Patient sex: F
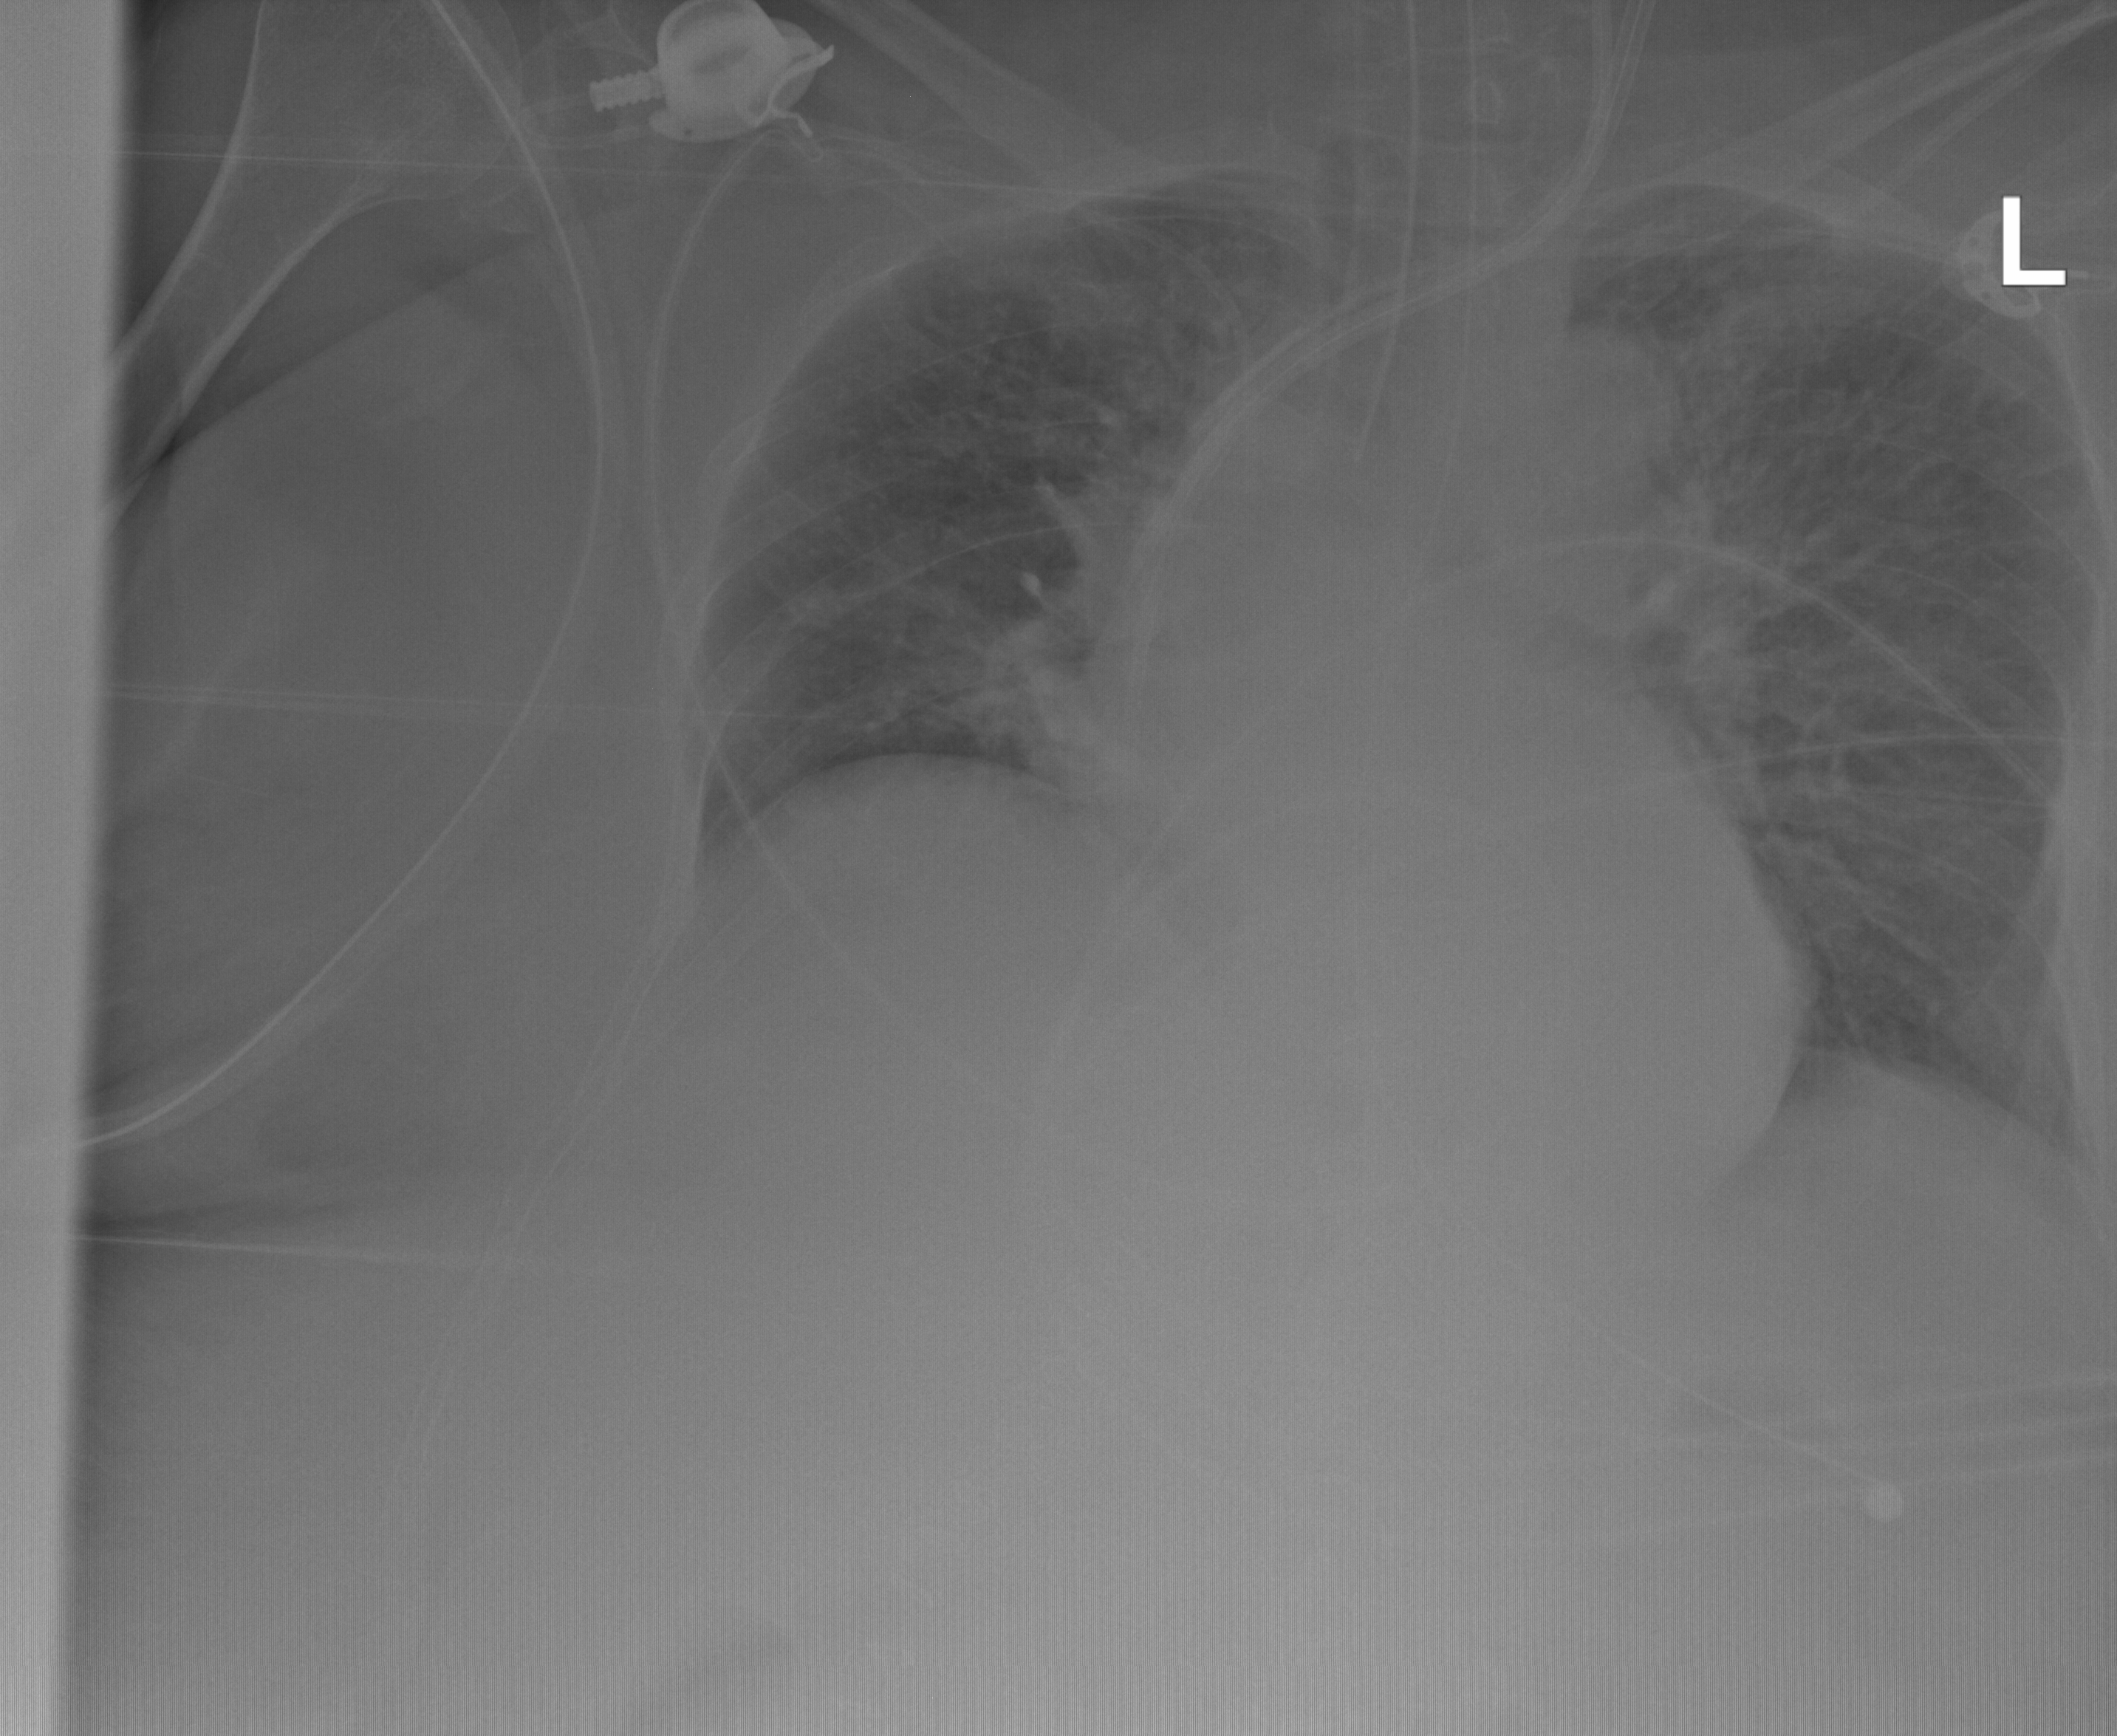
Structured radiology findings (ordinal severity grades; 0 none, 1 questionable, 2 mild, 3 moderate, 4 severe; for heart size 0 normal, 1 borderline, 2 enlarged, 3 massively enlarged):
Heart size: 1
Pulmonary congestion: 2
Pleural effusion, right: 0
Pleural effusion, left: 0
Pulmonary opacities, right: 0
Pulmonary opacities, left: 2
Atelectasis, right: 2
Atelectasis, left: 2